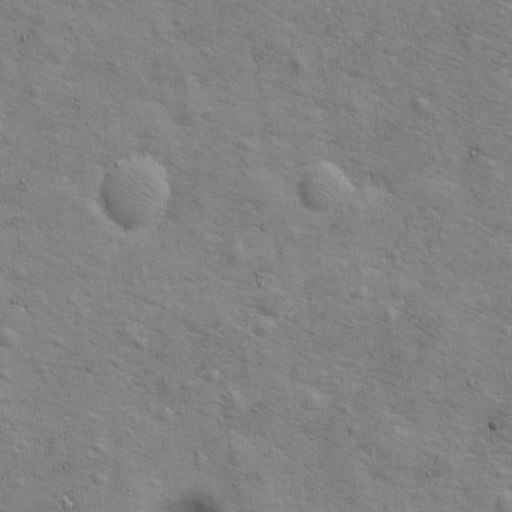
Classes present: Background, Cone